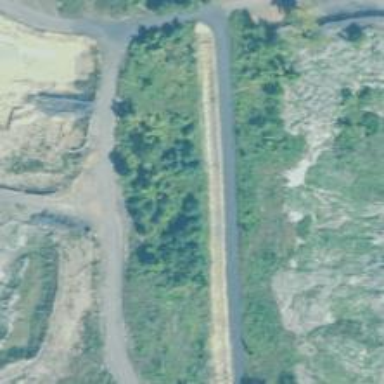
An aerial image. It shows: Abandoned road.